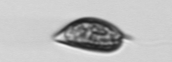
Label: Prorocentrum_triestinum